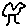
Label: tree